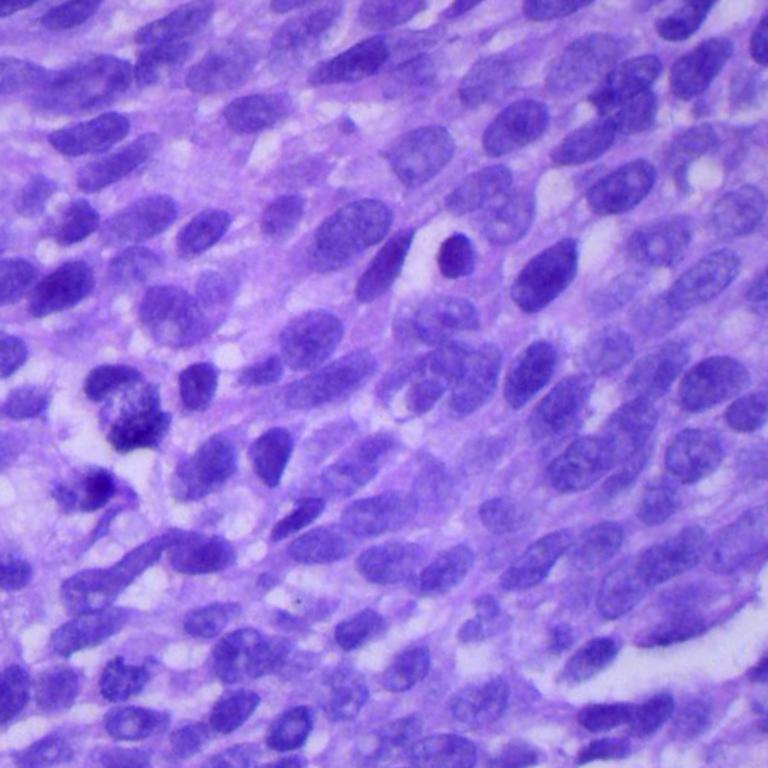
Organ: lung
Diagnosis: squamous carcinomas